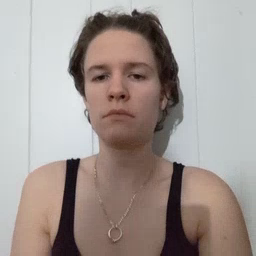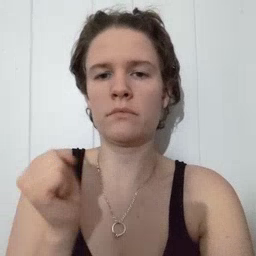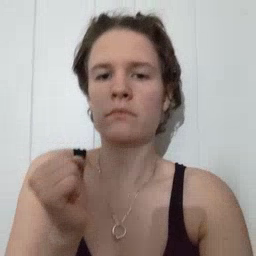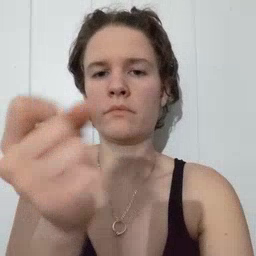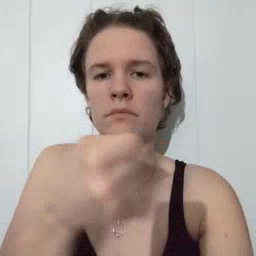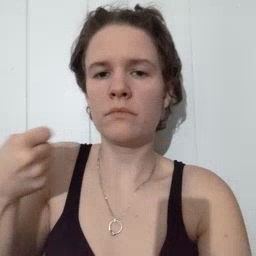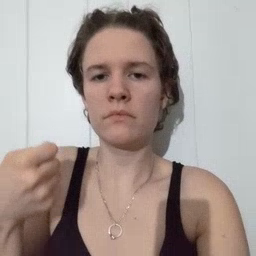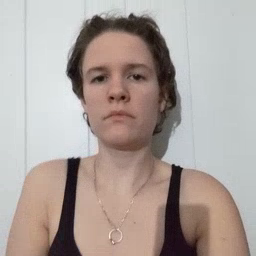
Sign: refrigerator